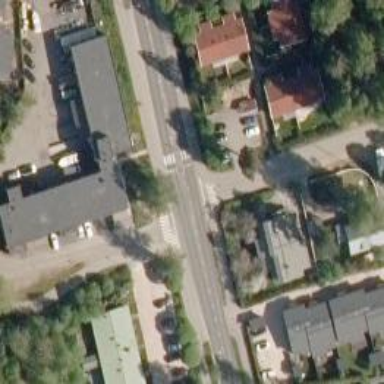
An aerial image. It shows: Asphalt cycleway with crossing.